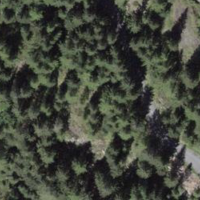
EUNIS habitat code: 43
Species observed at this site:
Picea abies
Fringilla coelebs